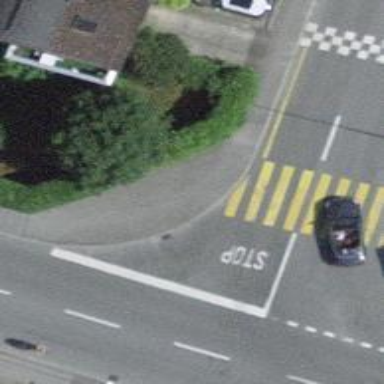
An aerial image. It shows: Kerb barrier.